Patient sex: F
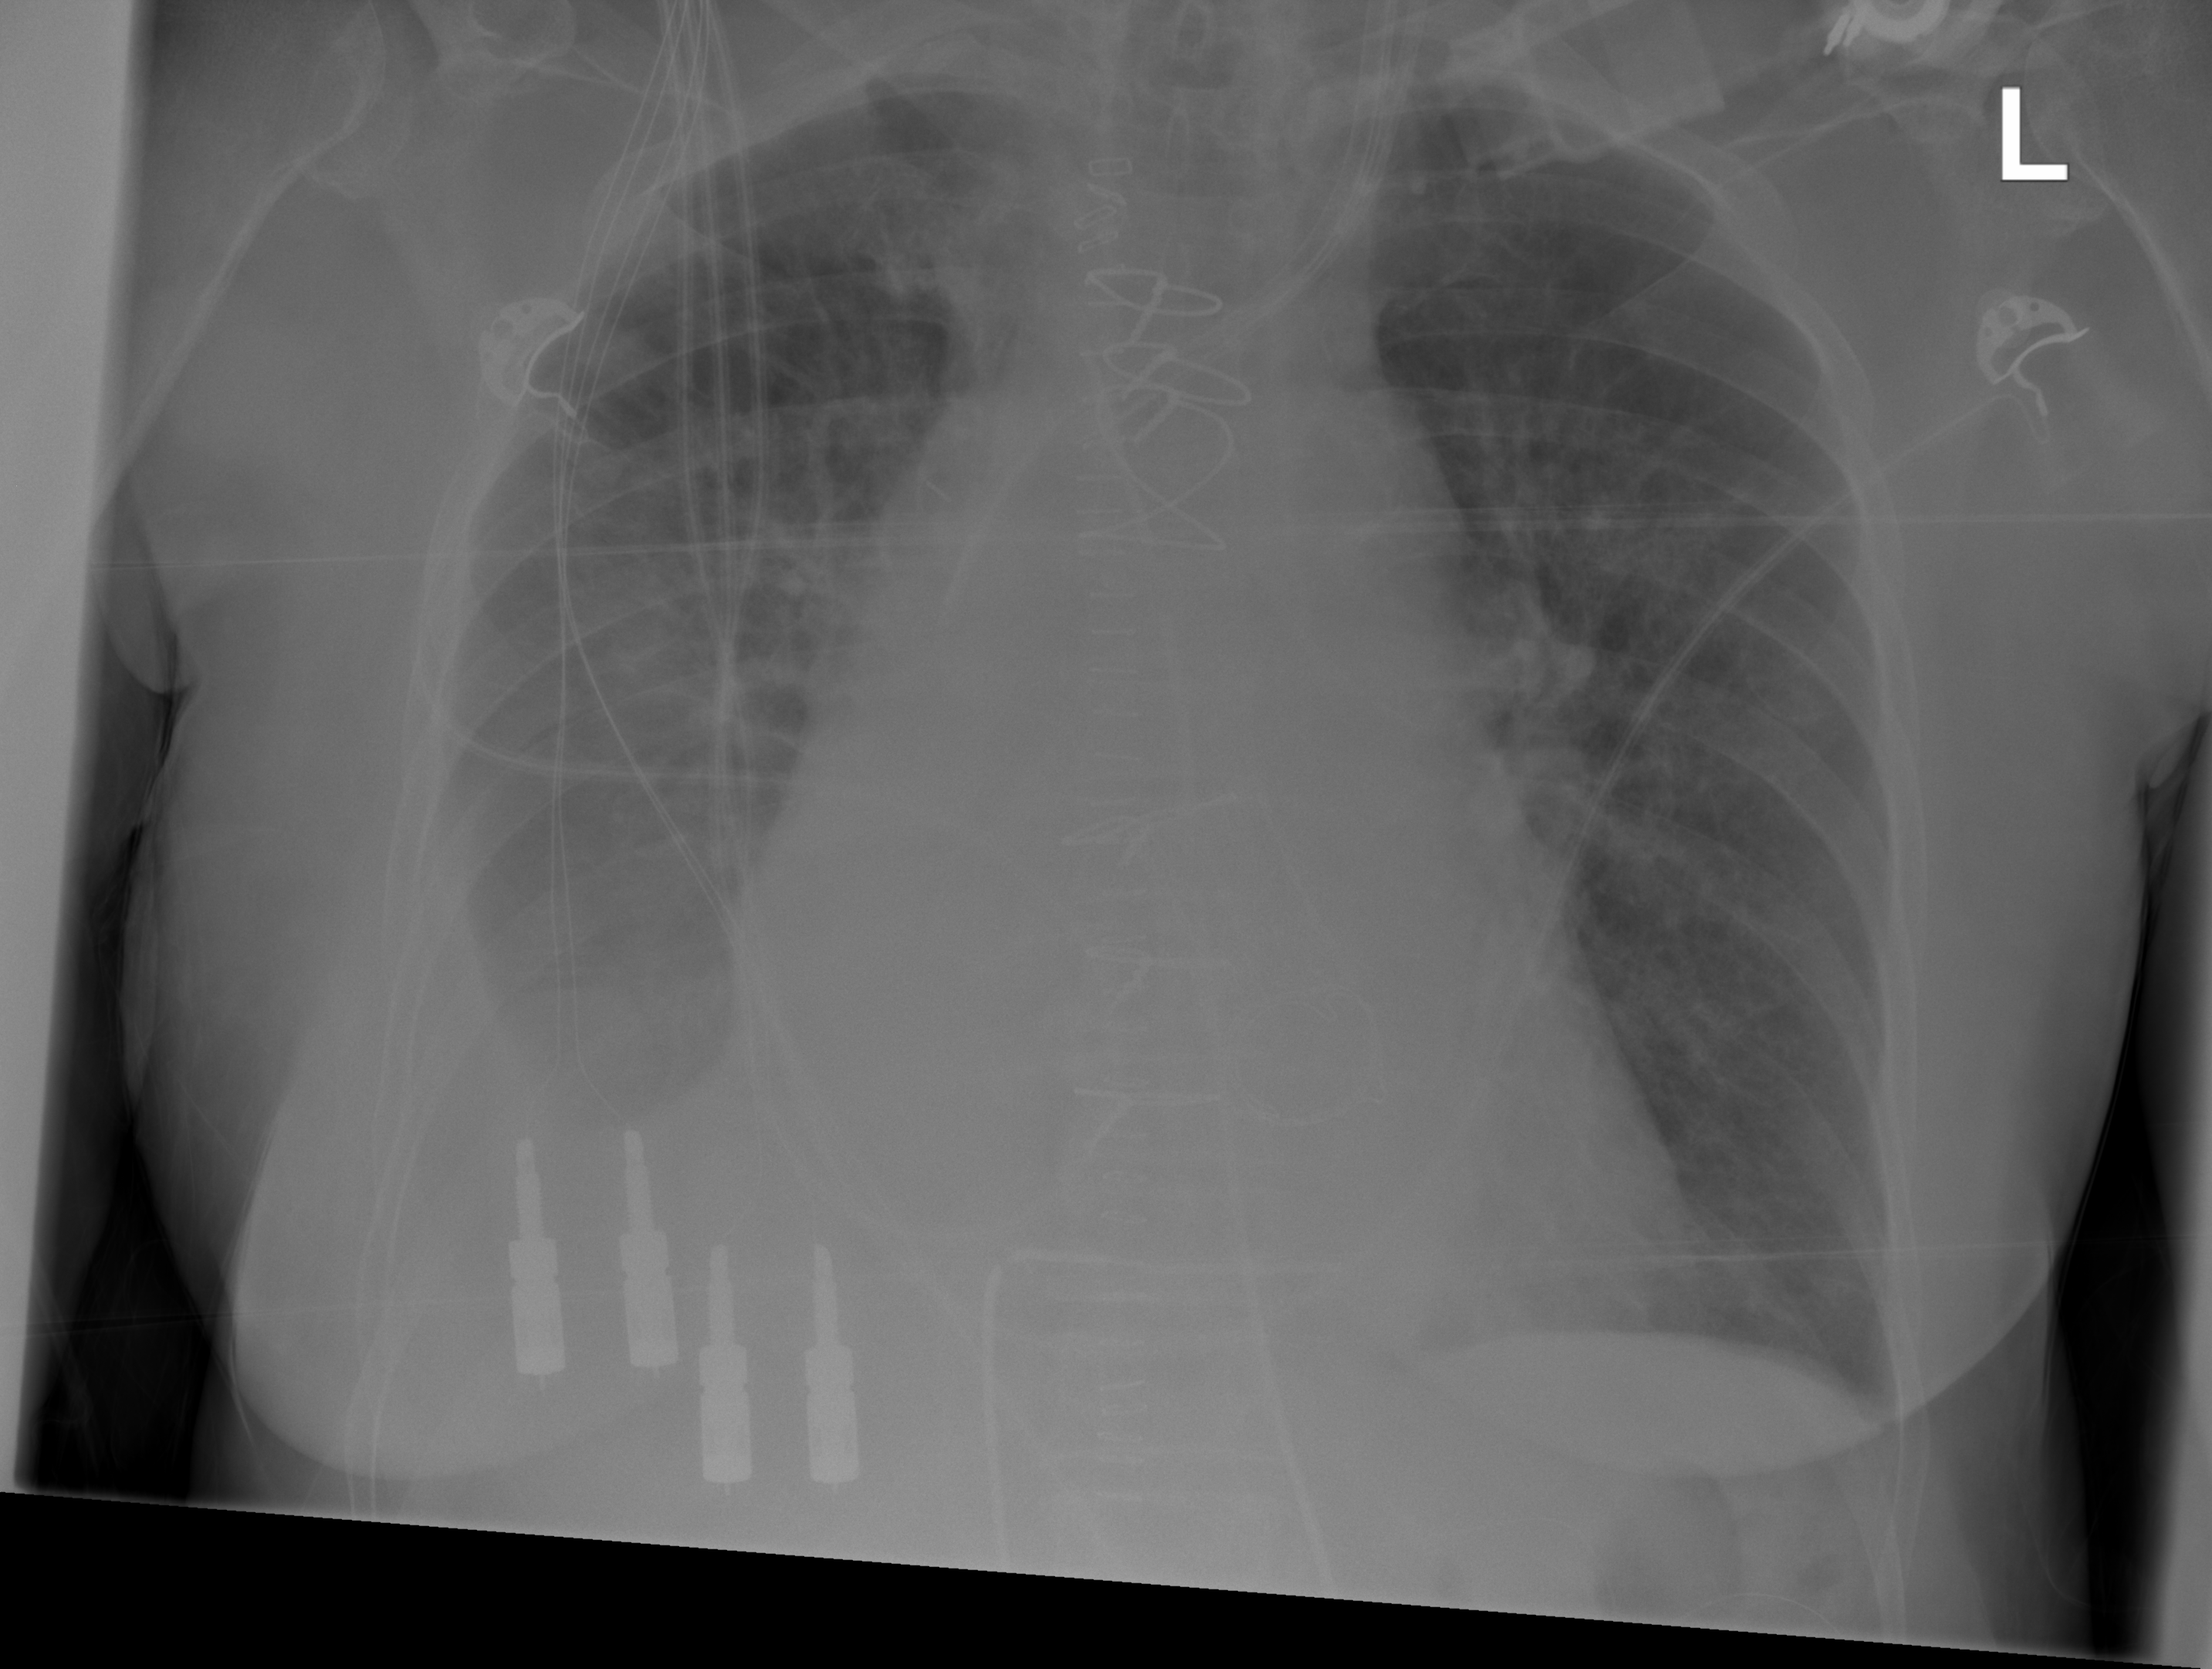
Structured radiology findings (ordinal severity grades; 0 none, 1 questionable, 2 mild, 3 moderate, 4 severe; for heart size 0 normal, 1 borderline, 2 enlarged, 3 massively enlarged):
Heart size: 2
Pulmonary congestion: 2
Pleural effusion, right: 2
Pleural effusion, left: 0
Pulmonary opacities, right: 0
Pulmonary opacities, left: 0
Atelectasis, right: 2
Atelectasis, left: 0